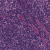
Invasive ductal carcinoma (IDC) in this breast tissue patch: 0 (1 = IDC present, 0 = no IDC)